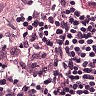
Metastatic tissue present: no